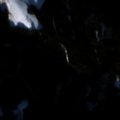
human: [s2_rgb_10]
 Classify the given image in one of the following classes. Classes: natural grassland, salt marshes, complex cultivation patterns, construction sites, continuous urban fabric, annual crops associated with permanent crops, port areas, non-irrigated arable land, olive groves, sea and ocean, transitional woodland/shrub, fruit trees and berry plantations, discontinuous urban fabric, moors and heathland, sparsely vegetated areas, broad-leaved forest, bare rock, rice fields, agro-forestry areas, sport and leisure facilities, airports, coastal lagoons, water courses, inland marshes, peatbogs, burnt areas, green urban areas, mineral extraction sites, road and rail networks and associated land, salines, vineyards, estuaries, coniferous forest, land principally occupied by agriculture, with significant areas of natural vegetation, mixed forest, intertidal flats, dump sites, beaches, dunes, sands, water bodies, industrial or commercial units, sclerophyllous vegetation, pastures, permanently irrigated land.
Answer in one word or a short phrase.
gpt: complex cultivation patterns, coniferous forest